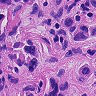
Metastatic tissue present: yes